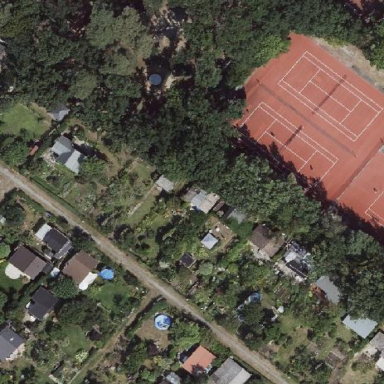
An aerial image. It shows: Tennis court with tartan surface.